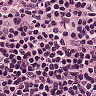
Metastatic tissue present: no